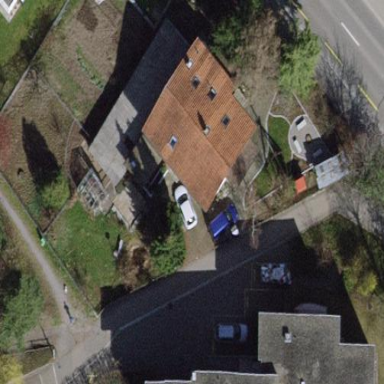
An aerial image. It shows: Detached building.